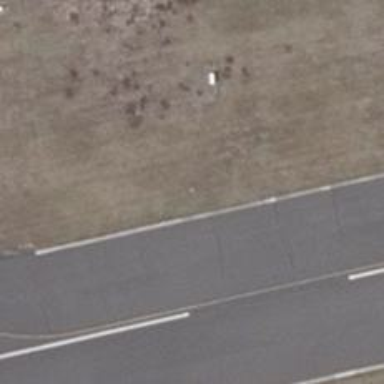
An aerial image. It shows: Aviation light marking the edge of runway.